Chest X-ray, PA view. Patient: 34 years old, sex M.
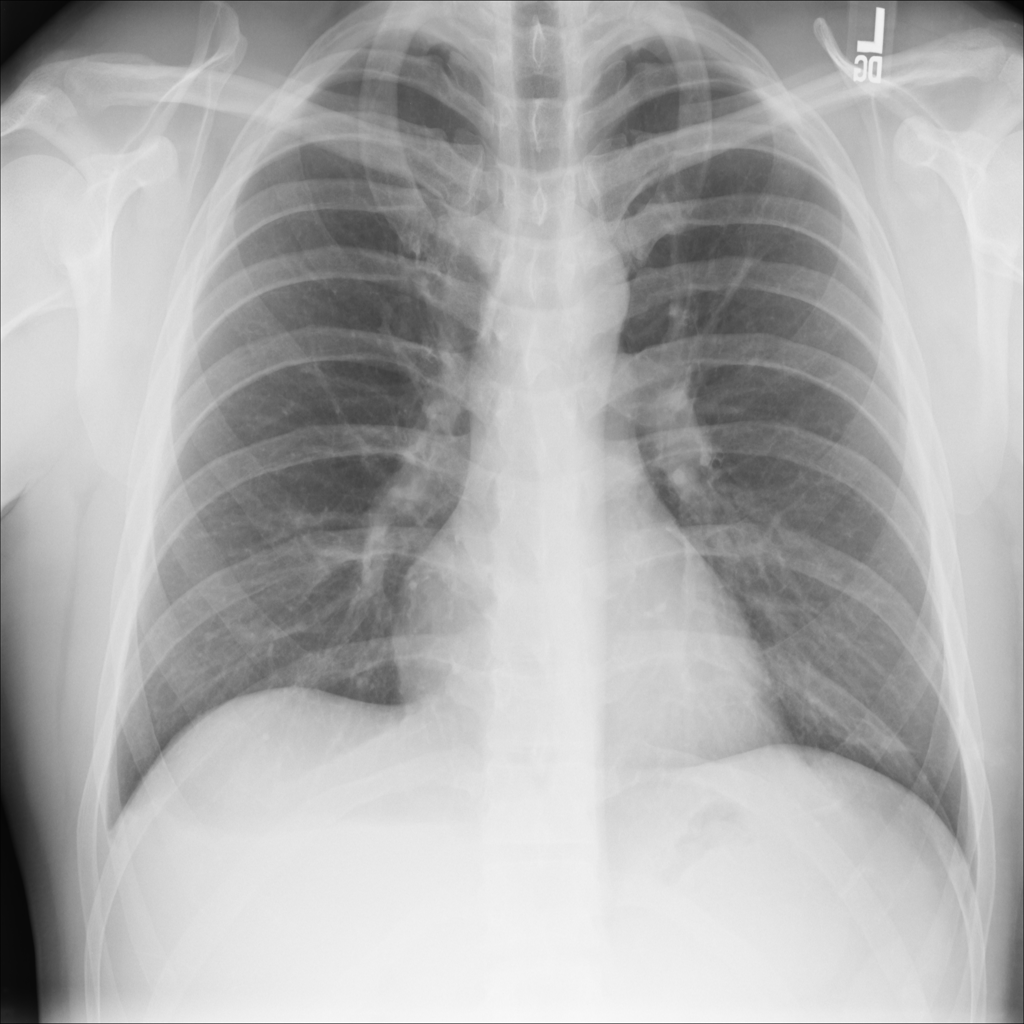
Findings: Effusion